Interaction volume radius: 5 \u00c5
Interaction volume height: 10 \u00c5
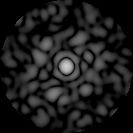
Disorder parameter: 0.8022